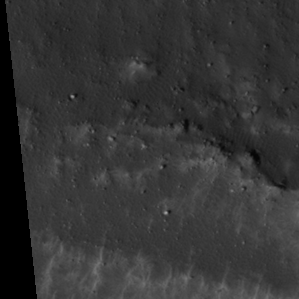
Label: non_frost